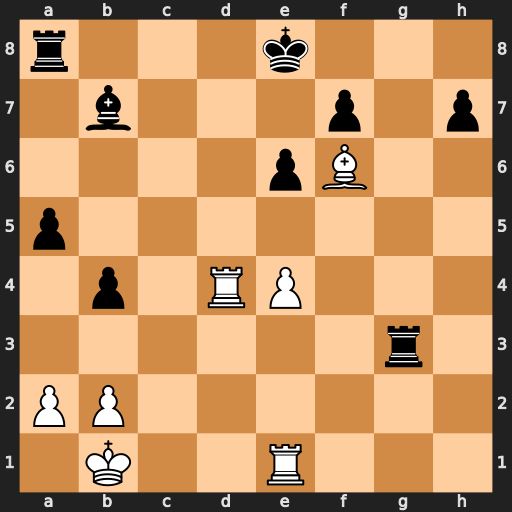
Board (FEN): r3k3/1b3p1p/4pB2/p7/1p1RP3/6r1/PP6/1K2R3
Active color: w
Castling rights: q
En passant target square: -
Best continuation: Red1 Bxe4+ Rxe4